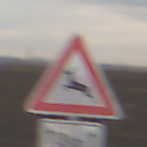
Verkehrszeichen: WildwechselRechts
Zusatzzeichen unten: LaengeEinerStrecke2
Umgebung: Outdoor, Nature
Tageszeit: MorningAfternoon
Wetter: Overcast
Licht: Natural
Jahreszeit: NotSpecified
Kontrast: LowContrast